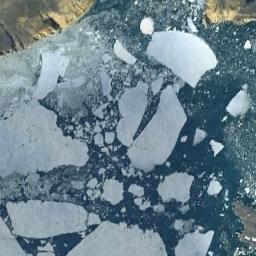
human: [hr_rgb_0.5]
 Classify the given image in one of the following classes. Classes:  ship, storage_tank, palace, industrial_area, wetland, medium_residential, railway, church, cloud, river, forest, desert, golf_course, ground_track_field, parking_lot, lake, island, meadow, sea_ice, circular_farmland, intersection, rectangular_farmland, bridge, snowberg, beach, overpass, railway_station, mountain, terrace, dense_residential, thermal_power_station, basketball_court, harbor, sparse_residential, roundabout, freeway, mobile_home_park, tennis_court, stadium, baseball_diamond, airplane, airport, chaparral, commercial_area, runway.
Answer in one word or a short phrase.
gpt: sea_ice